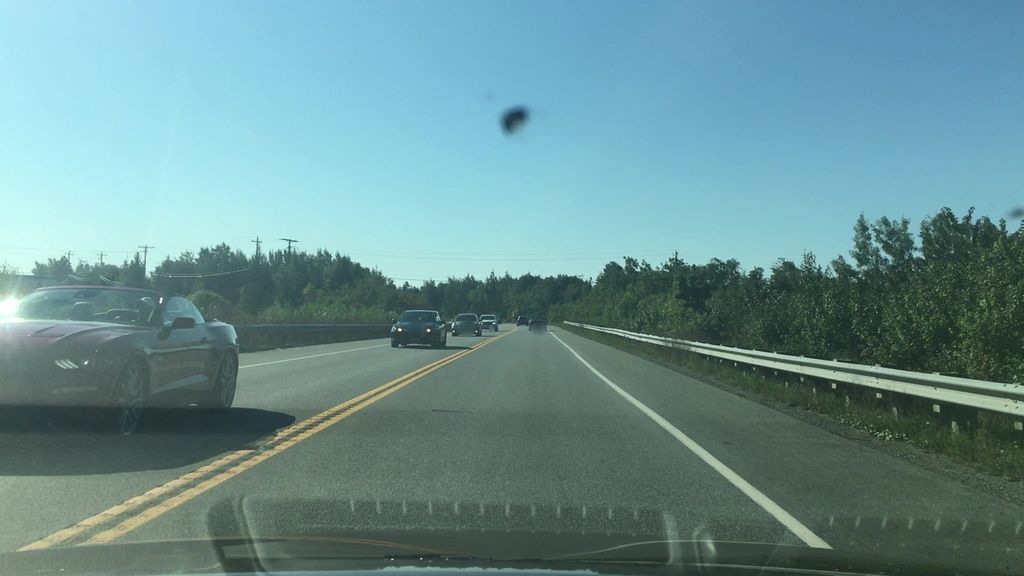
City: halifax